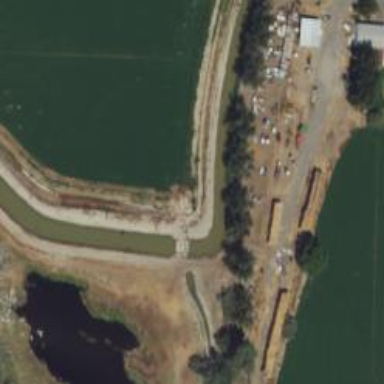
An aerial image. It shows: Dam along waterway.